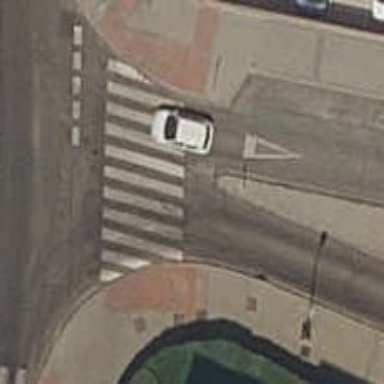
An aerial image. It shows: Uncontrolled crossing on the road.